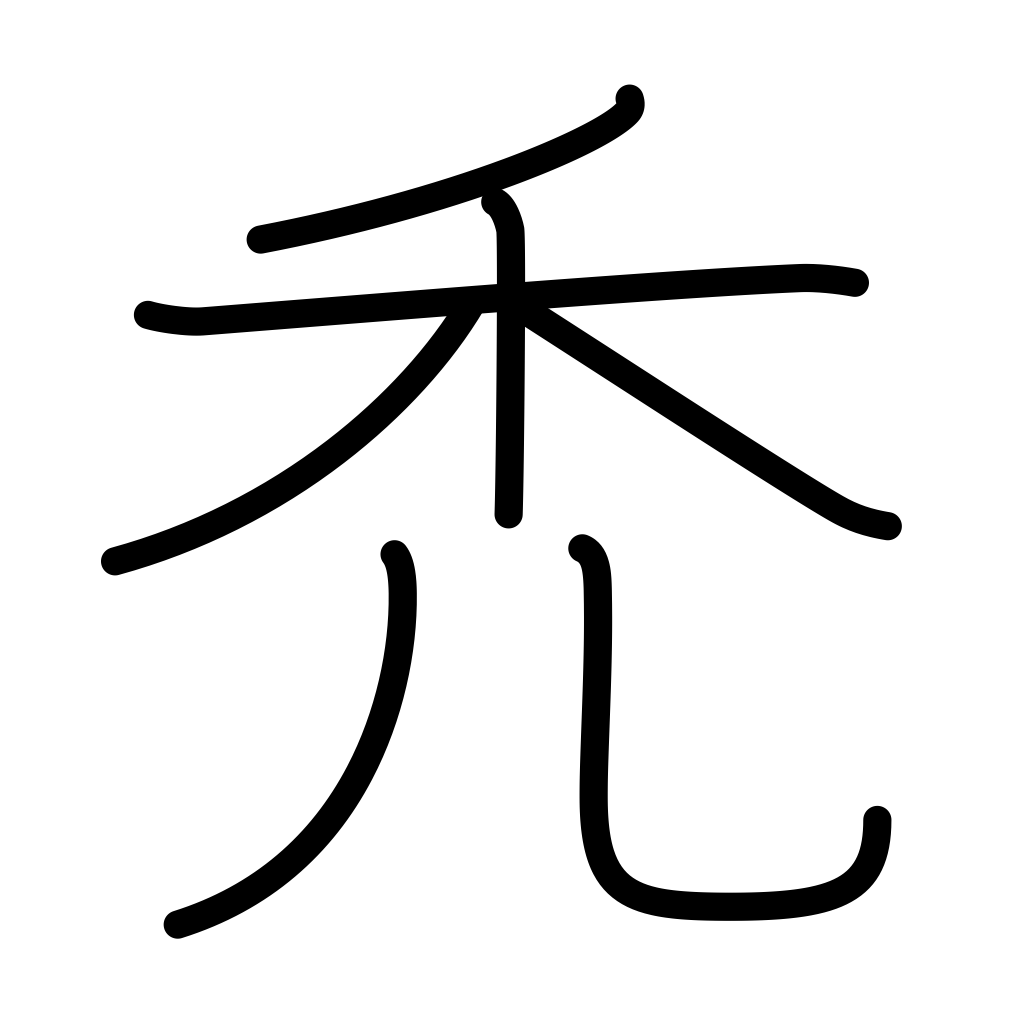
Meaning: become bald, bare, wear out, waste away, little girl employed at a brothel